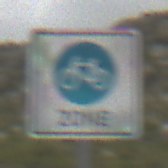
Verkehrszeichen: BeginnFahrradzone
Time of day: Midday
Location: Outdoor (Nature)
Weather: Overcast
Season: NotSpecified
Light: Natural